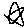
Label: star